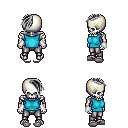
a pixel art fantasy rpg character, male body template, skeleton, teal sleeveless shirt, metal pants, gray long mohawk hairstyle, white cloth bracers, white slippers, four views (front, back, left, right), 2x2 character sprite sheet, small pixel art, hard edges, no anti-aliasing